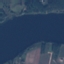
Land use / land cover: River